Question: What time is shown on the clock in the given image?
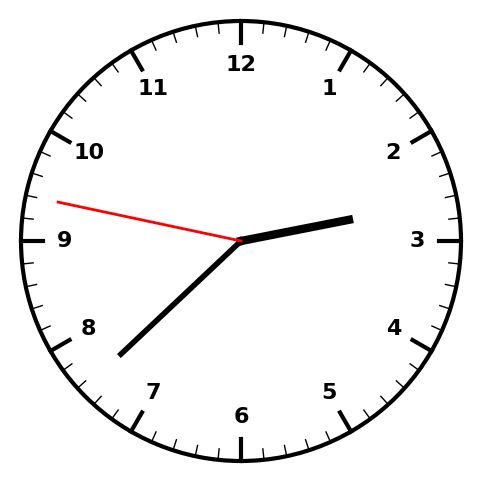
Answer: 02:37:47